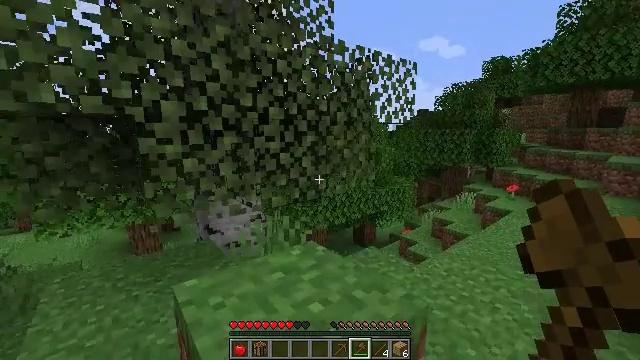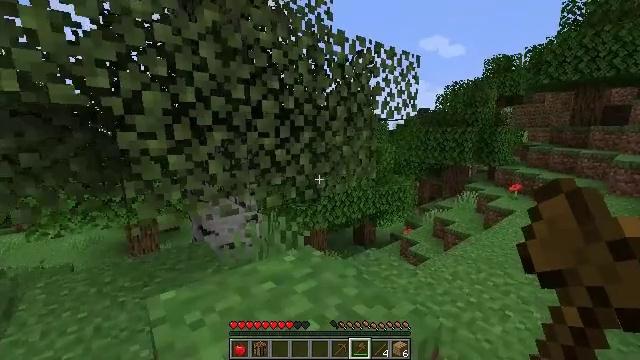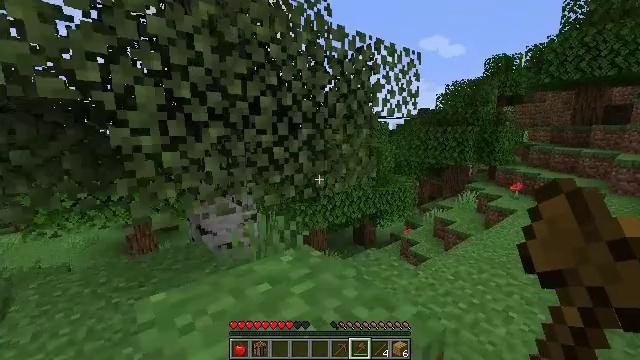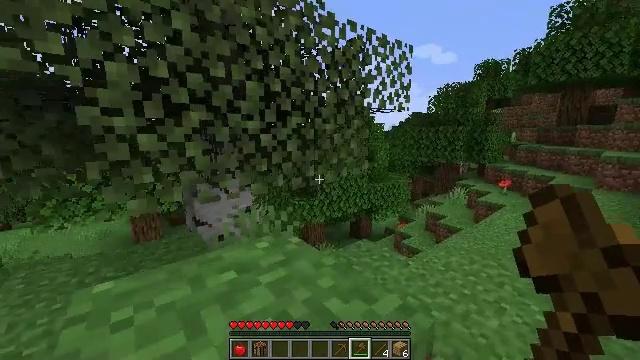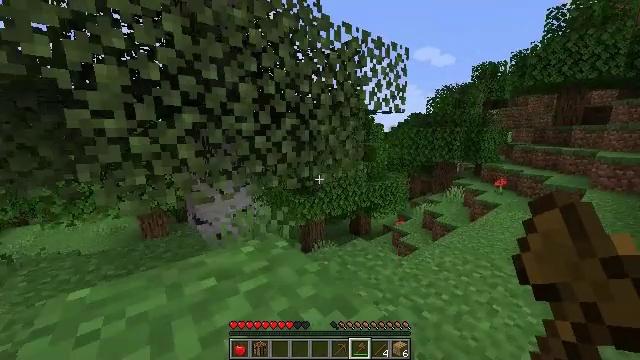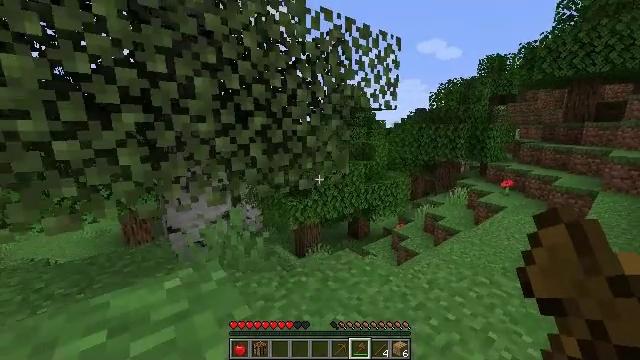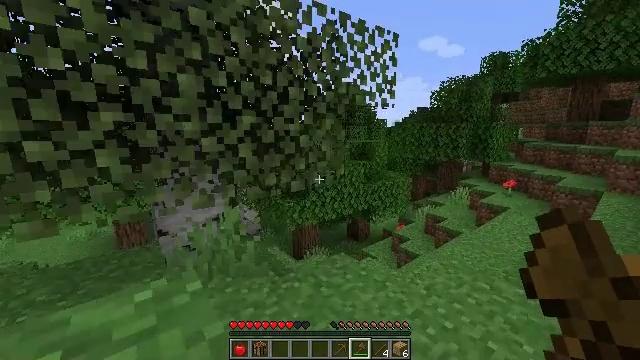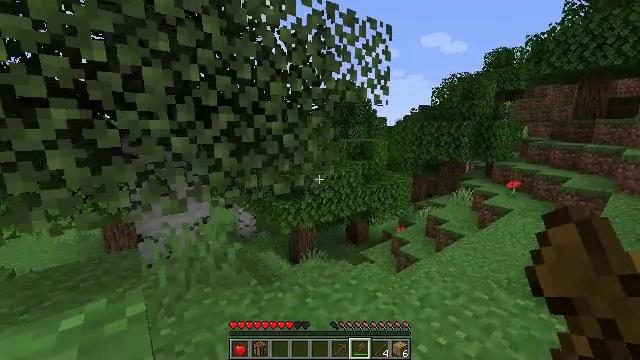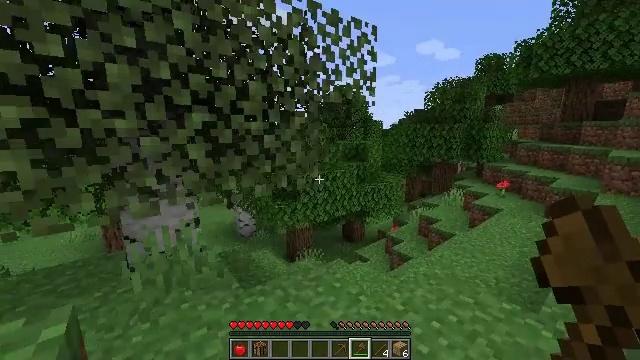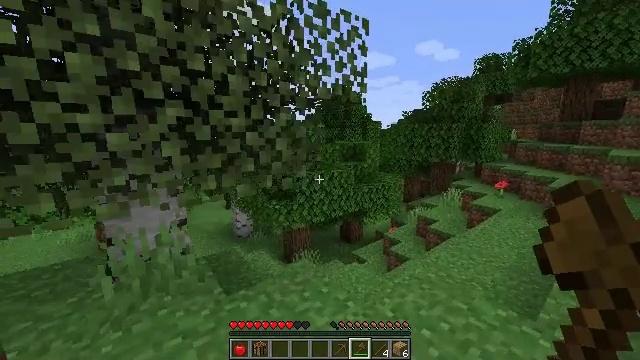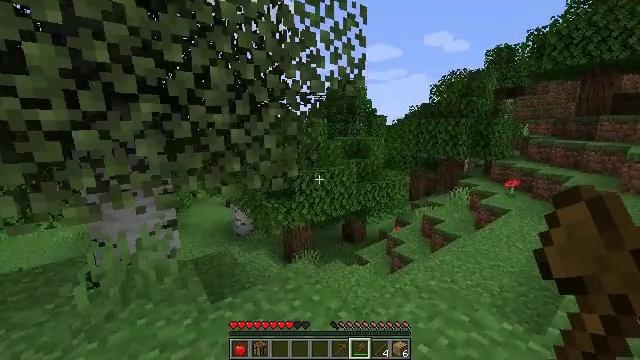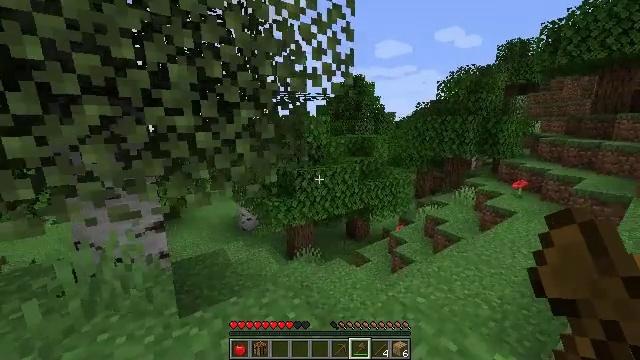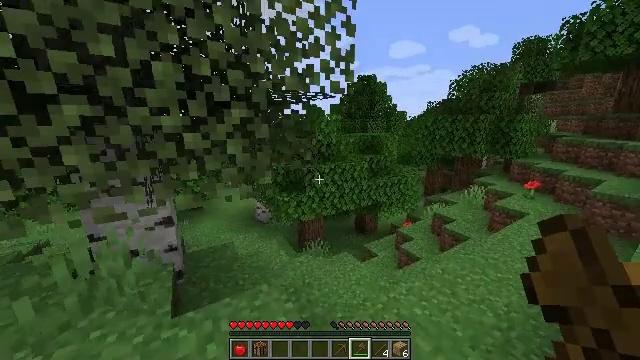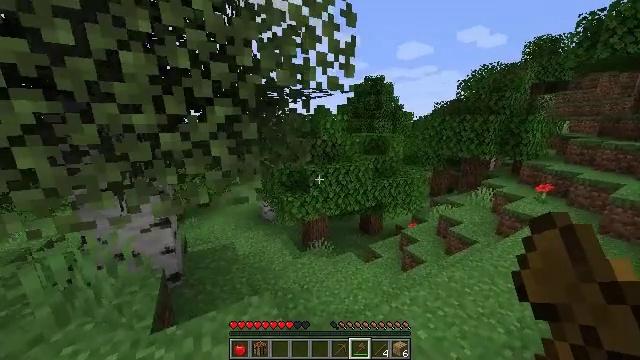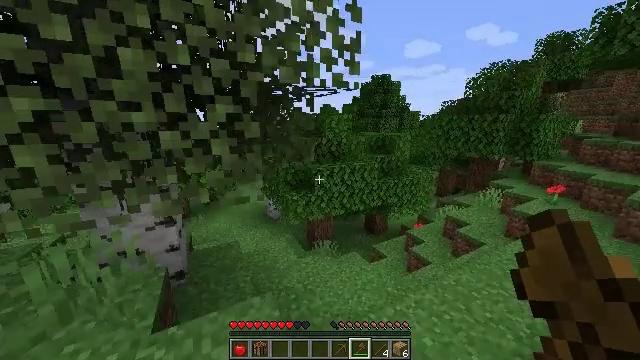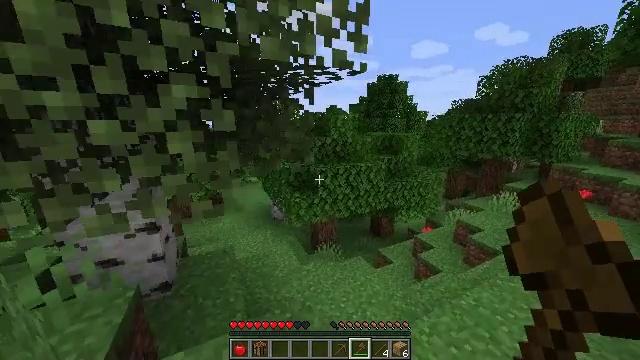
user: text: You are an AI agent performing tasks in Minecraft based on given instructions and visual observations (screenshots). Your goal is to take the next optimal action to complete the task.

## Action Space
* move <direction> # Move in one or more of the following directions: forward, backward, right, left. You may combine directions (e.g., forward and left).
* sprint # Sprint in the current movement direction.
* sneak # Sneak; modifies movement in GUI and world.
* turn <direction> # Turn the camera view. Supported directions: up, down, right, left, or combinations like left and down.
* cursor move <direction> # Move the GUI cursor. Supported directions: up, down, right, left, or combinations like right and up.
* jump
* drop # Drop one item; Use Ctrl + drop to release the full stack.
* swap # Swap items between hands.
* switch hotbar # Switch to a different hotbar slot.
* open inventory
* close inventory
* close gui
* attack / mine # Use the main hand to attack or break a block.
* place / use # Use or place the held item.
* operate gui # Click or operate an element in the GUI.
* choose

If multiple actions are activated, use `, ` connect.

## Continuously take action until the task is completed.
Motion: motion action
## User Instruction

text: Harvest the mushroom stem for materials.
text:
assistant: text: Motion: move forward and move right
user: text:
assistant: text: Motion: move forward and move right, sprint
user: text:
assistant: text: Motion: move forward and move right, sprint
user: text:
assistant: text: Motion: move forward and move right, sprint
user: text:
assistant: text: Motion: move forward and move right, sprint
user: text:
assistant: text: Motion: move forward and move right, sprint
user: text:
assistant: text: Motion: move forward and move right, sprint
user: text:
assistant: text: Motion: move forward and move right, sprint
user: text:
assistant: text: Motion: move forward and move right, sprint
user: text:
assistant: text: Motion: move forward and move right, sprint
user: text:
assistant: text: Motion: move forward and move right, sprint, turn left
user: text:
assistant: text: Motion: move forward, sprint, turn left and down
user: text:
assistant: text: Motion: move forward, sprint, turn left
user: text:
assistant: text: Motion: move forward, sprint, turn left
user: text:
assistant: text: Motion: move forward, sprint, turn left
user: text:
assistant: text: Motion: move forward, sprint, turn left and down
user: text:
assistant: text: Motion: move forward, sprint, turn left
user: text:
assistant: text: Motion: move forward, sprint, turn left
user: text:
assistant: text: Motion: move forward, sprint, turn left and down
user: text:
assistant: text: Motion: move forward, sprint, turn left
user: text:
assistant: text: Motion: move forward
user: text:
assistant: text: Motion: move forward
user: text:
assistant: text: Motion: move forward, turn left
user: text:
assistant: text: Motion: move forward
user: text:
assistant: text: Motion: move forward, turn left
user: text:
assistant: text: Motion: move forward
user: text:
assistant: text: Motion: move forward
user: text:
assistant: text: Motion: move forward
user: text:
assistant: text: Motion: move forward
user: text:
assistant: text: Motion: move forward